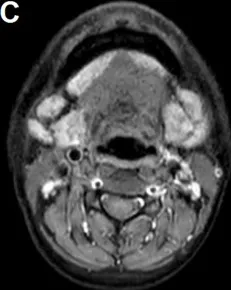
T1-weighted images with contrast showed the remarkably homogeneous enhancement of these glands.
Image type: radiology (mri)